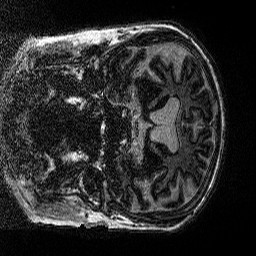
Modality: MP2RAGE
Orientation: coronal
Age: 76
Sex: female
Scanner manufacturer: siemens
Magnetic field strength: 3 T
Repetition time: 5 s
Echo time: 0.00298 s